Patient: sex F, age 53
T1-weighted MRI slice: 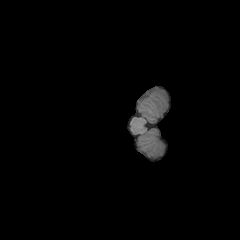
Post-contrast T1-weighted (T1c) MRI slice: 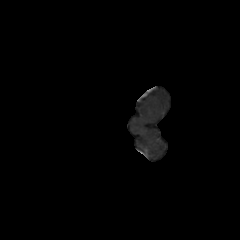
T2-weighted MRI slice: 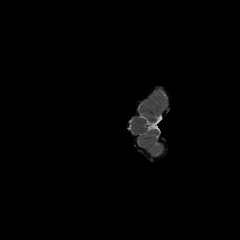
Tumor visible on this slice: no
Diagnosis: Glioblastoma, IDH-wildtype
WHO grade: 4